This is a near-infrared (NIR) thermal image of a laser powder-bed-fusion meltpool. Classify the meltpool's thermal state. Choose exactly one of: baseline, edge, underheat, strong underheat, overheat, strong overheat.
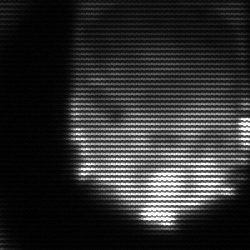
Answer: edge